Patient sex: M
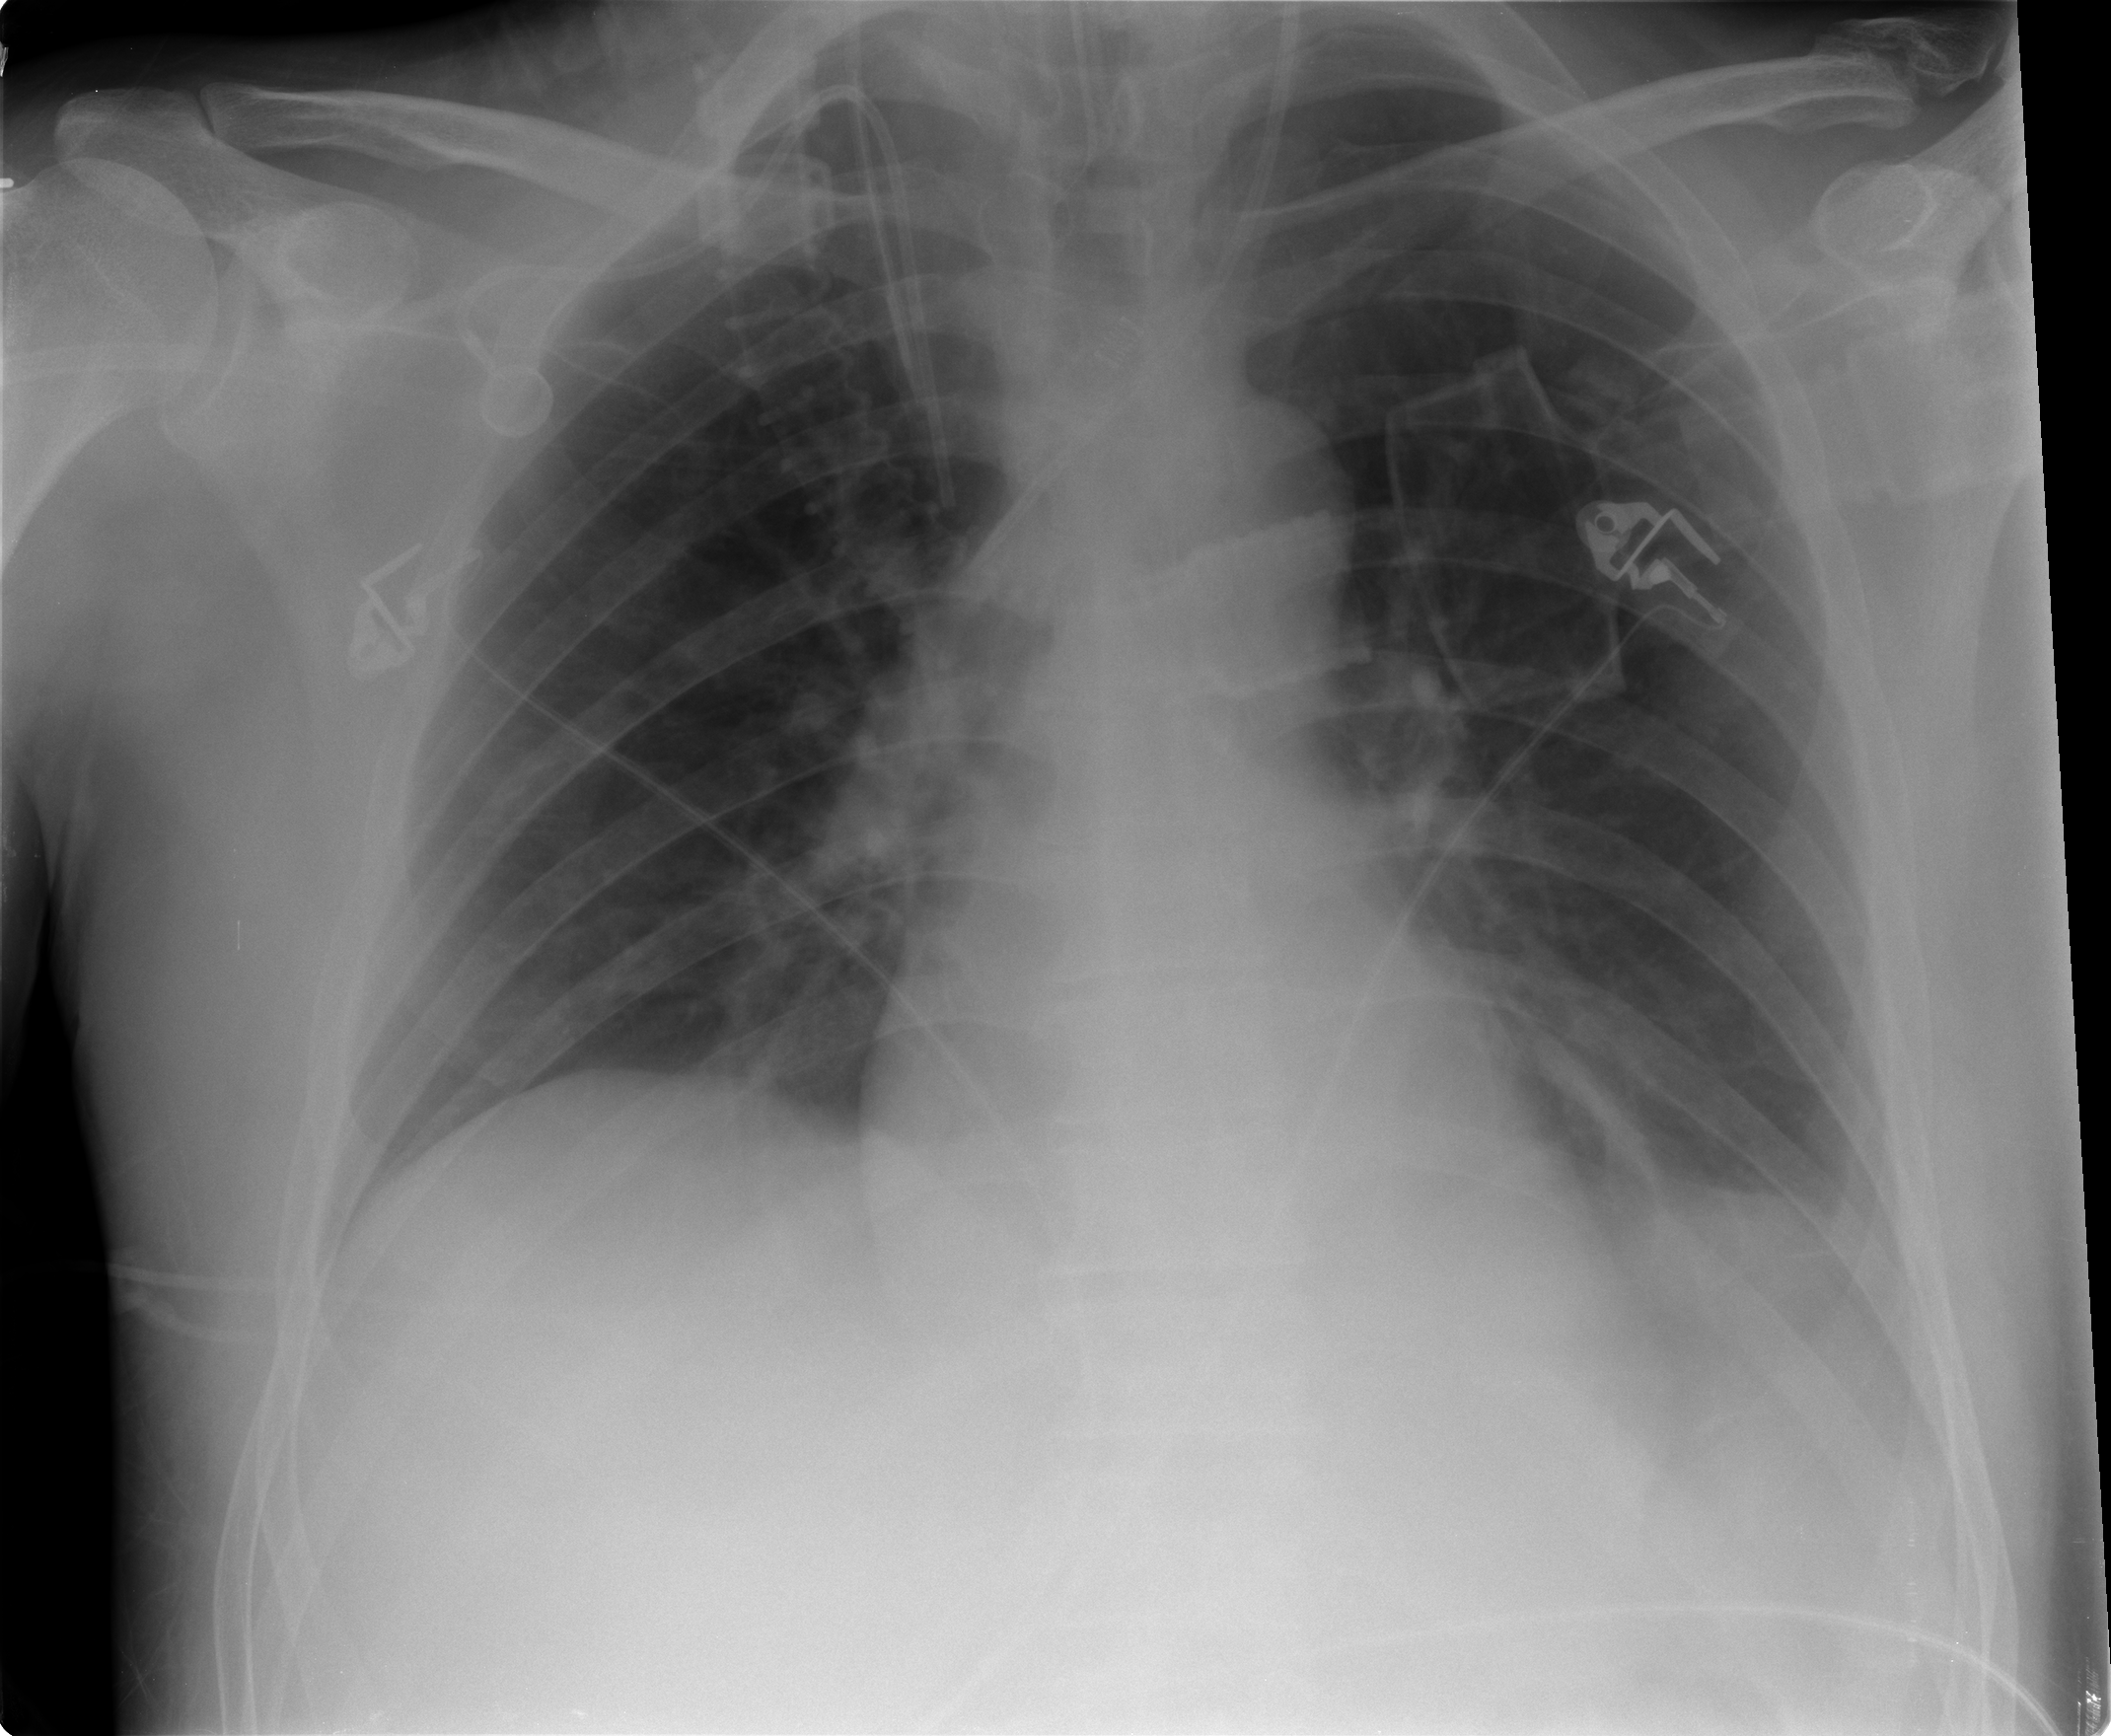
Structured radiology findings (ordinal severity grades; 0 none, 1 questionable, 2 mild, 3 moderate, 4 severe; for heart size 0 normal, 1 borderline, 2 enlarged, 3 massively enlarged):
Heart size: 0
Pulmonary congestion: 1
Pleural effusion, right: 0
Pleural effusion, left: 2
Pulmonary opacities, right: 0
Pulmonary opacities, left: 0
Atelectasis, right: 0
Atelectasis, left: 2